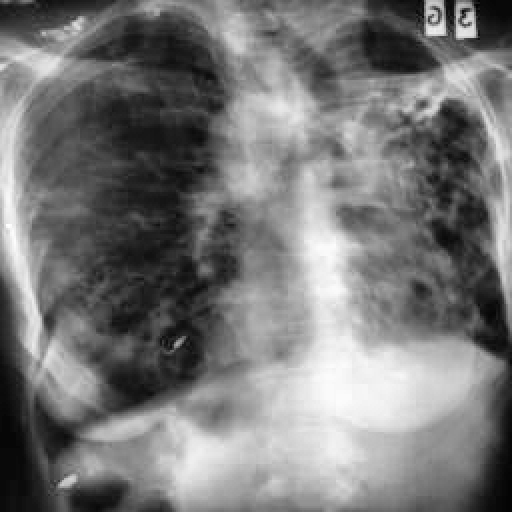
Finding: TUBERCULOSIS